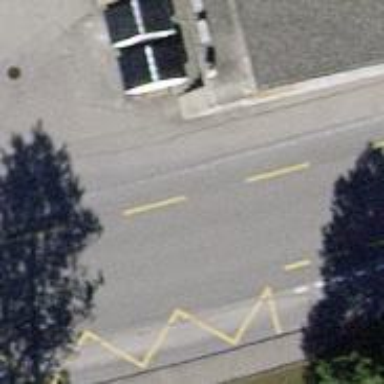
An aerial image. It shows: Bus stop with designated stop position for public transport.